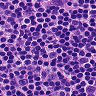
Metastatic tissue present: no